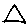
Label: triangle